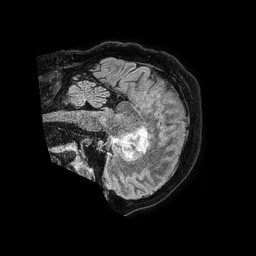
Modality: FLAIR
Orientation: sagittal
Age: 46
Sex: male
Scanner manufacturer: philips
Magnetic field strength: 1.5 T
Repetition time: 4.8 s
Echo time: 0.3 s